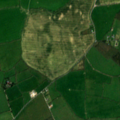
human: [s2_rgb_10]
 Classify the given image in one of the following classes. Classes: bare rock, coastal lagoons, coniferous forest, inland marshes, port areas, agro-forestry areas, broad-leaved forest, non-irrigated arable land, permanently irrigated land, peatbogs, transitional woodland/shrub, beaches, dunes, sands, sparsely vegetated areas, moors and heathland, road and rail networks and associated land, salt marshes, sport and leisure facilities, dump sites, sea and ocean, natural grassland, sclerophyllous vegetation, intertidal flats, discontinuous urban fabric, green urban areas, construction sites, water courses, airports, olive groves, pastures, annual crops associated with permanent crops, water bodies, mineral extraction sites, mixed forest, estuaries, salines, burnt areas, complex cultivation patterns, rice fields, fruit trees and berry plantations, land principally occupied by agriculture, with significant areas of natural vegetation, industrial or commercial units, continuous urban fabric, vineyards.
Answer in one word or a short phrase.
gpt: pastures, coniferous forest